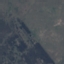
Land use / land cover: HerbaceousVegetation